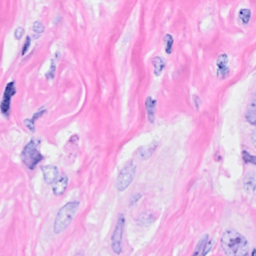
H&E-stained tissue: Breast